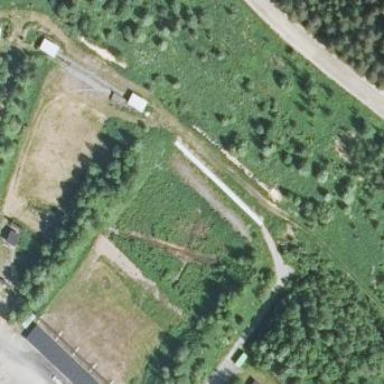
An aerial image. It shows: Shooting range on leisure land pitch.